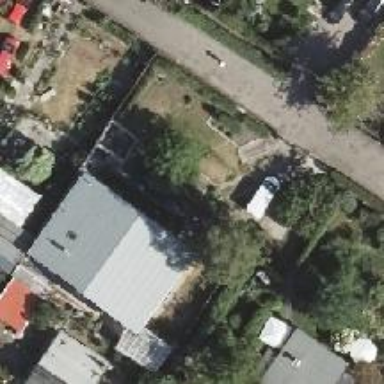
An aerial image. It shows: Shed.